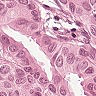
Metastatic tissue present: yes